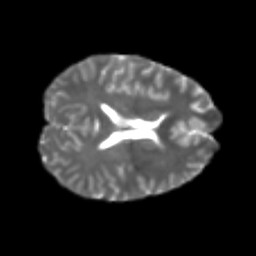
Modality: T2w
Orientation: axial
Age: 20
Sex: female
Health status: healthy
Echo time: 0.074 s